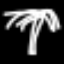
Label: palm tree